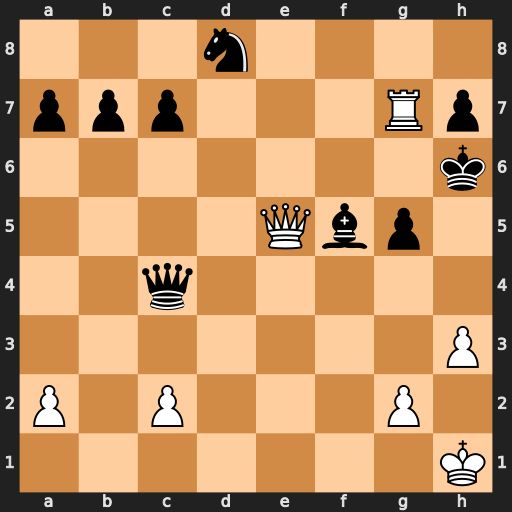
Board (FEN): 3n4/ppp3Rp/7k/4Qbp1/2q5/7P/P1P3P1/7K
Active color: w
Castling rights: -
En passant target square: -
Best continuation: Qf6+ Bg6 Rxg6+ hxg6 Qh8#